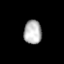
Tissue: lung
Cell type: Endothelial cells
Senescence score: 0.6365
Nuclear area (px): 418
Mean DAPI intensity: 179.88